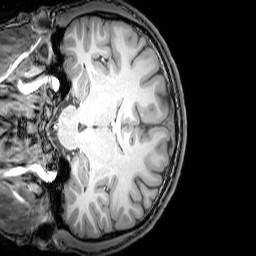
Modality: T1w
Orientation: coronal
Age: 24
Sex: male
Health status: healthy
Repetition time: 0.081 s
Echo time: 0.037 s